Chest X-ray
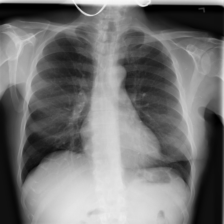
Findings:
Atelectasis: negative
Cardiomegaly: negative
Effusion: negative
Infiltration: negative
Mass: negative
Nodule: negative
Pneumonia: negative
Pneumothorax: negative
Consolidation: negative
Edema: negative
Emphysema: negative
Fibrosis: negative
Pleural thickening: negative
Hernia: negative